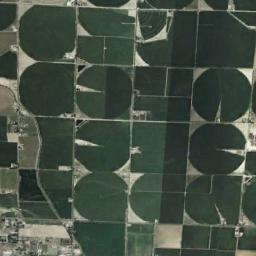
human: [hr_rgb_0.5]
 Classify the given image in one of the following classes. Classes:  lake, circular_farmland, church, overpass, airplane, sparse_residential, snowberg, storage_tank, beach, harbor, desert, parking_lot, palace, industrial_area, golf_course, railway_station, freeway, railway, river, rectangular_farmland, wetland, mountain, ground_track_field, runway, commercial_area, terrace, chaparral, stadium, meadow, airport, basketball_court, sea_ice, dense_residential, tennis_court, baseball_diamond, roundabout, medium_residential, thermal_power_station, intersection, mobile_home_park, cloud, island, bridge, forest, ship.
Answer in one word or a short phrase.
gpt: circular_farmland